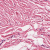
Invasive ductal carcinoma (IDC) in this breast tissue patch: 0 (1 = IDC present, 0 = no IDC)